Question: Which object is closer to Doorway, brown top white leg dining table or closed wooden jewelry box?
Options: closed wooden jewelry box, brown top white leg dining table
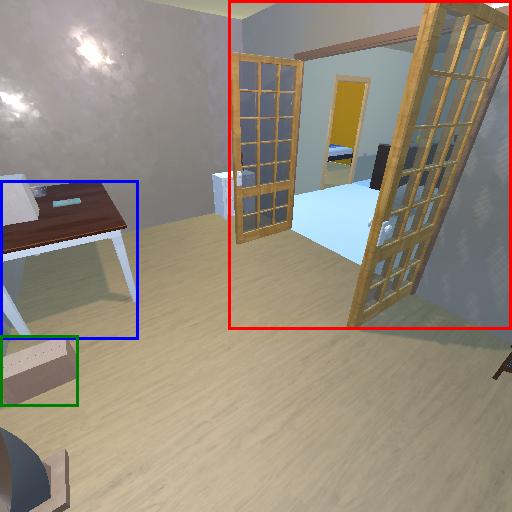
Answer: closed wooden jewelry box